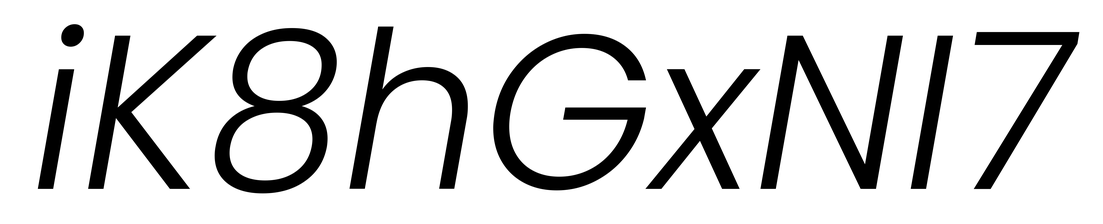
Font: Poppins-LightItalic